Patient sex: M
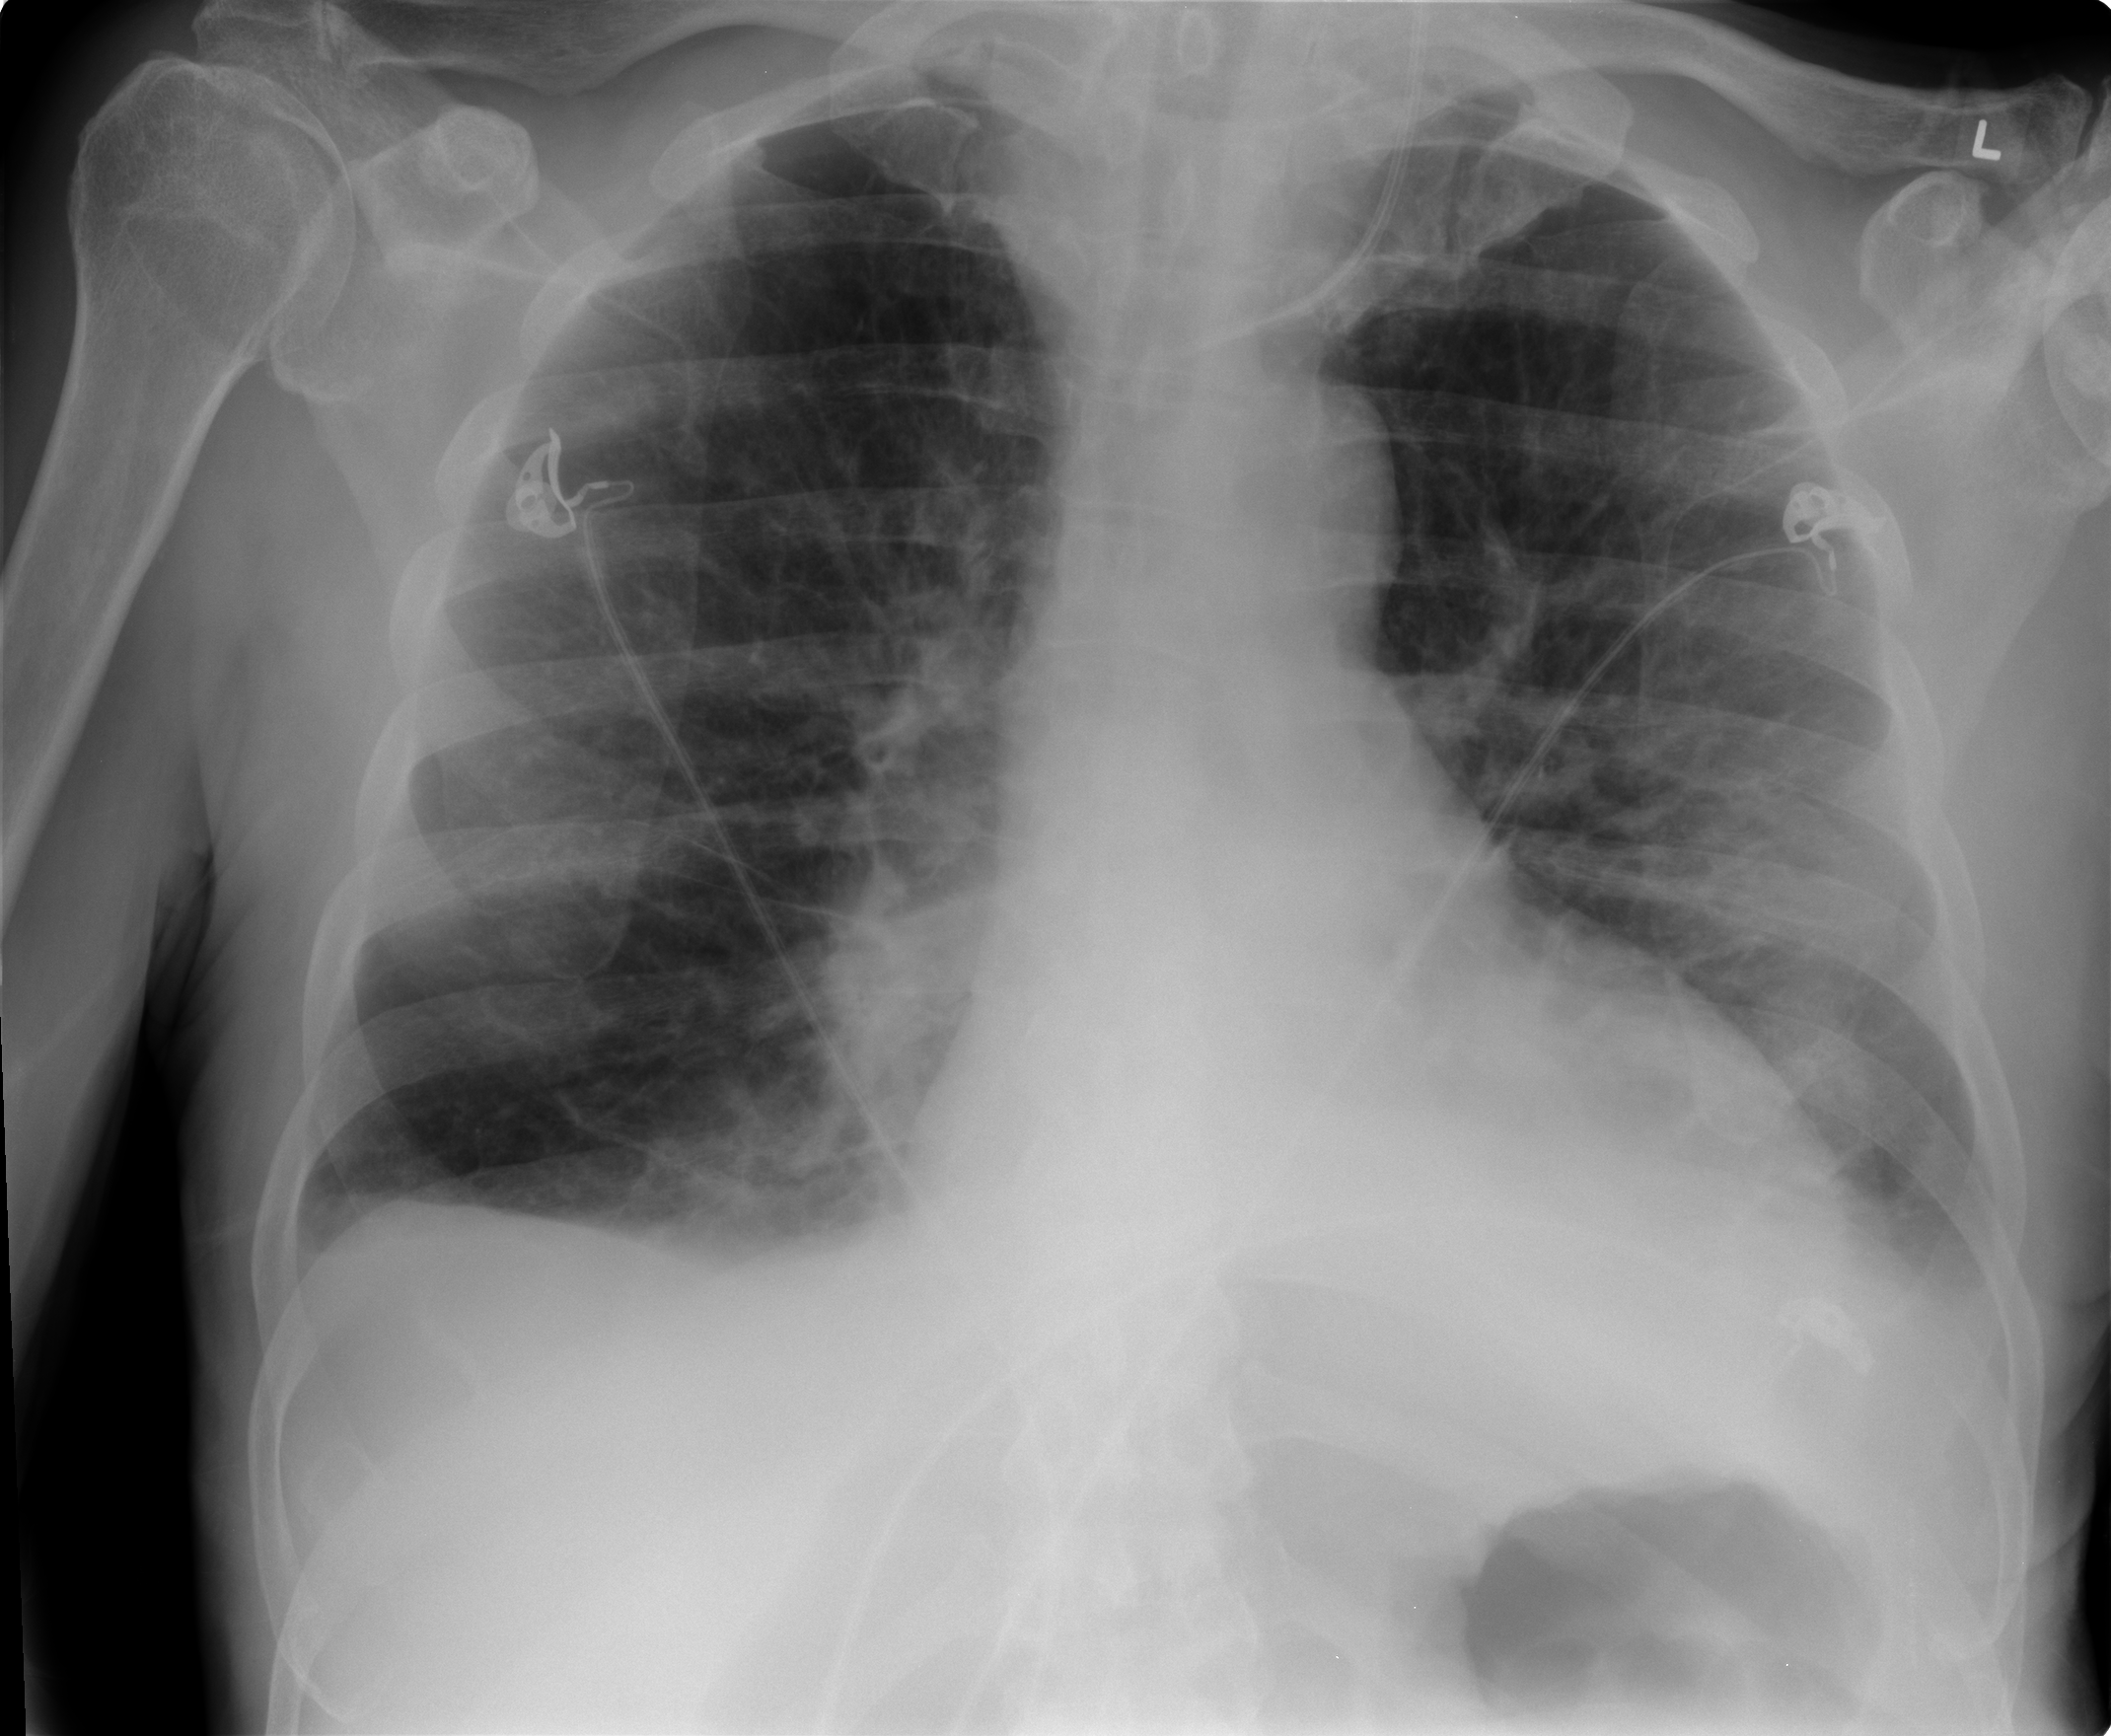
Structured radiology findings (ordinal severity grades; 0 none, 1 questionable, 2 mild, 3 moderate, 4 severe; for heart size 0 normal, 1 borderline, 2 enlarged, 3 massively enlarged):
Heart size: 0
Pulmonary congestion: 2
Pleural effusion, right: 0
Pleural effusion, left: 2
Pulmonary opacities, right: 0
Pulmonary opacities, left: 0
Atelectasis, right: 2
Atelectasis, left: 2